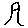
Label: tree